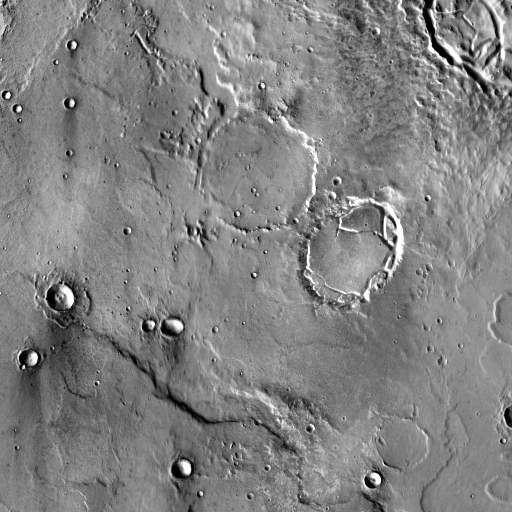
Crater classes present: Background, Other, Buried, Secondary